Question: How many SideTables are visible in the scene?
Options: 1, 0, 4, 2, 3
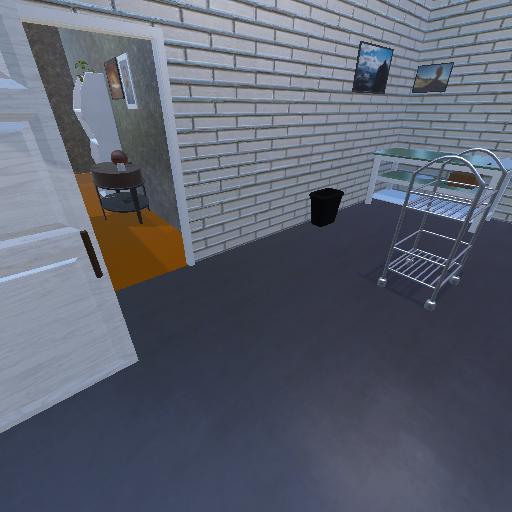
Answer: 1